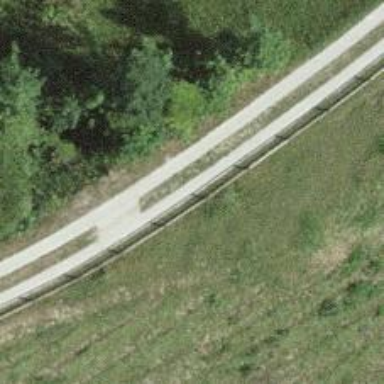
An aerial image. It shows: Concrete track with grade 1 quality.